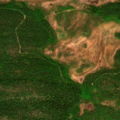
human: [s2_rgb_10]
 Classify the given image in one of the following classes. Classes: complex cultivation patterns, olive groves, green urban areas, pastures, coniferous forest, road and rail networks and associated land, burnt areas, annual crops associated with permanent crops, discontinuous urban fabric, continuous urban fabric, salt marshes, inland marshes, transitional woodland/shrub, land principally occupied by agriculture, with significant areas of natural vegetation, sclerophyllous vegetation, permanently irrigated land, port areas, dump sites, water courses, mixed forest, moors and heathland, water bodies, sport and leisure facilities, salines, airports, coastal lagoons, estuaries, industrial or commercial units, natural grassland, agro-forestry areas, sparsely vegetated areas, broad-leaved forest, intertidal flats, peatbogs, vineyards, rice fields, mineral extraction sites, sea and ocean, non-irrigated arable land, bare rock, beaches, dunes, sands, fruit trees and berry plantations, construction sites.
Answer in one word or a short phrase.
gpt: mixed forest, peatbogs